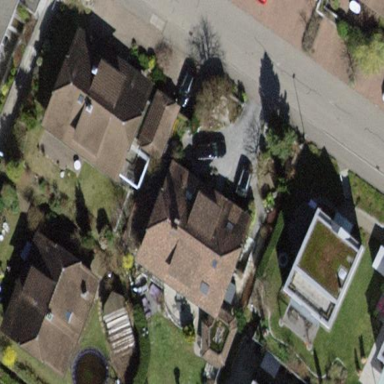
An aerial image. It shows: Detached building.